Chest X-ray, PA view. Patient: 68 years old, sex M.
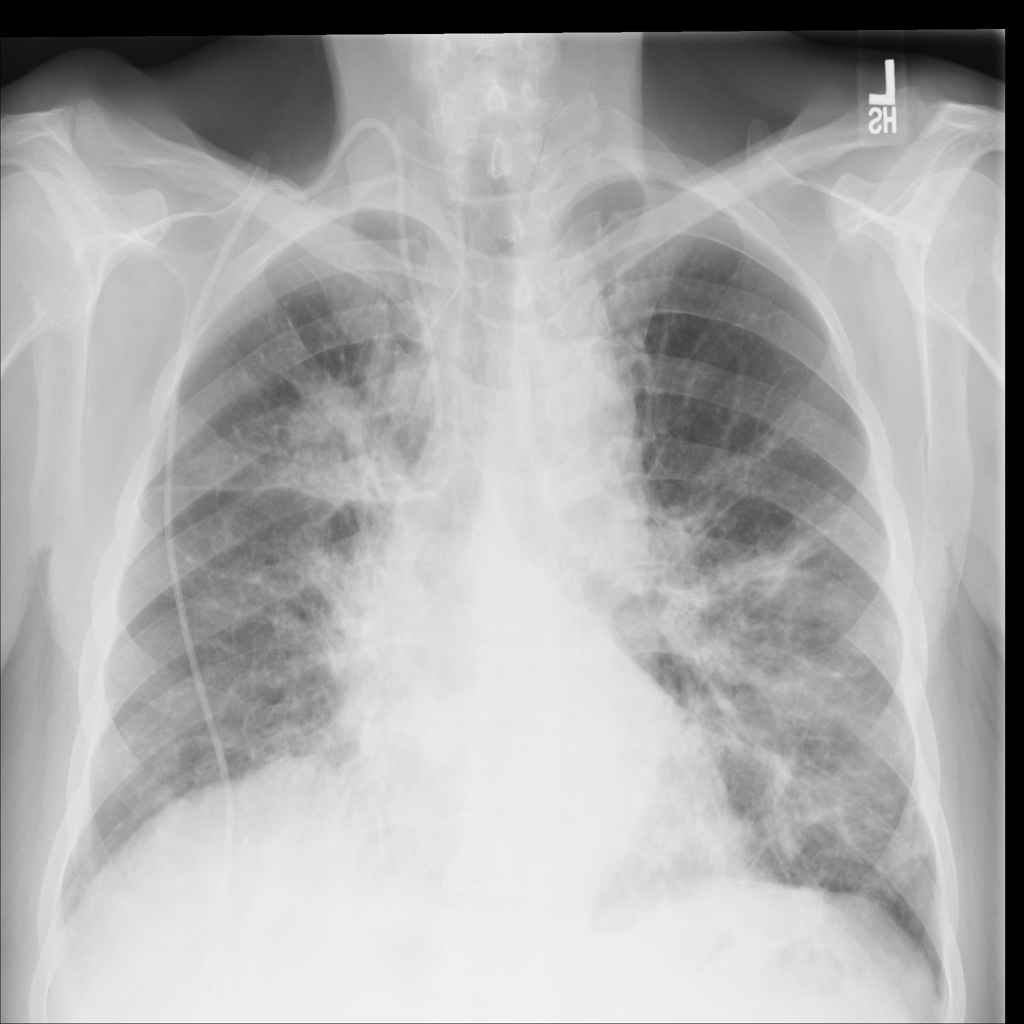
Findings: Fibrosis